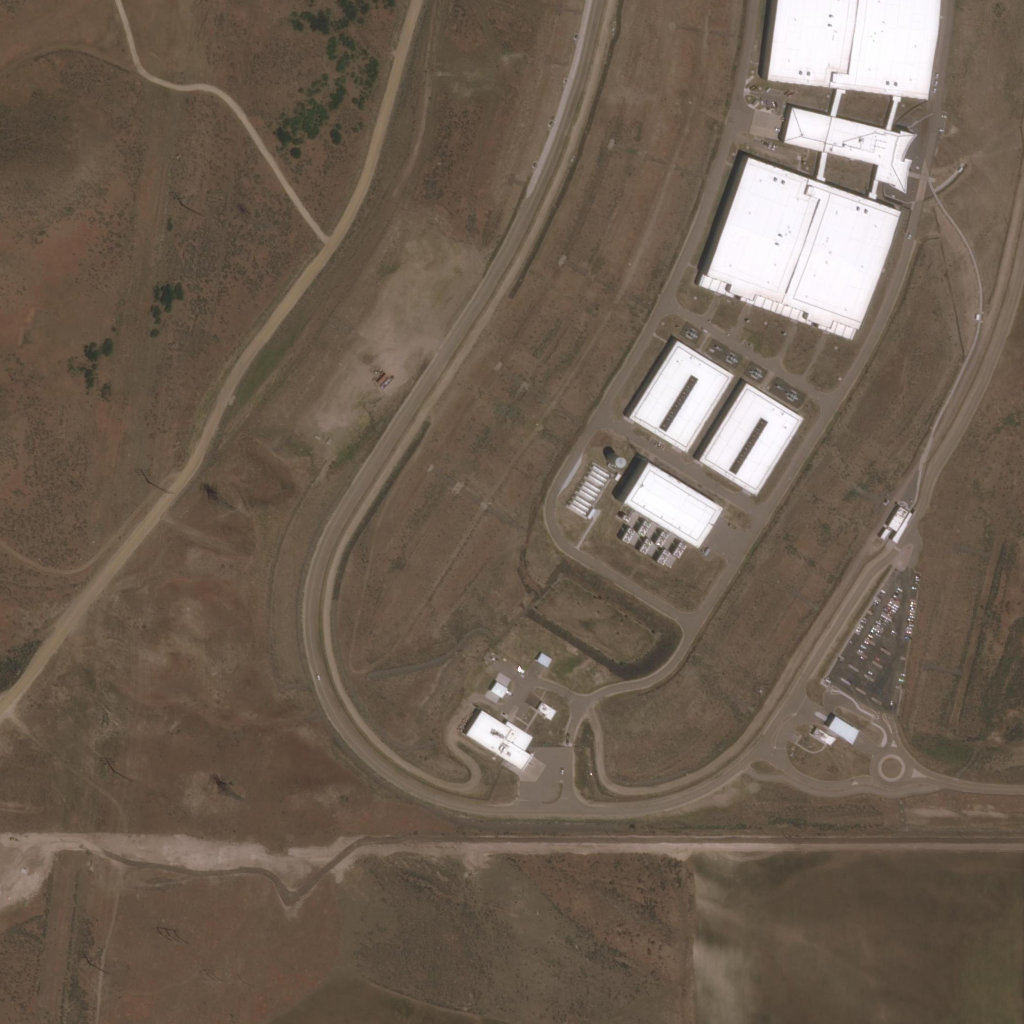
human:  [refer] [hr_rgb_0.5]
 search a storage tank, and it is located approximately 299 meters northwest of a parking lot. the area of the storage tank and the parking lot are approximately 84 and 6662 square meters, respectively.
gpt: <box>[[60, 44, 61, 45, 0]]</box>

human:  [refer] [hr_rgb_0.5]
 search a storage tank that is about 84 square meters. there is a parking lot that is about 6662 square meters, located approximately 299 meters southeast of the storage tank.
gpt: <box>[[59, 44, 61, 45, 0]]</box>

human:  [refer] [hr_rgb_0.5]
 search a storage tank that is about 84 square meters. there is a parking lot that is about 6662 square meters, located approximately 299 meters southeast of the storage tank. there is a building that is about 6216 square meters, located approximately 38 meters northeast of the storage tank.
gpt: <box>[[59, 44, 61, 45, 0]]</box>